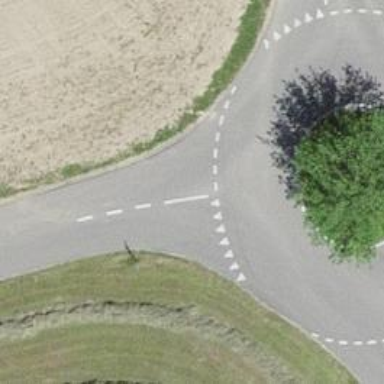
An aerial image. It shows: Unclassified road with asphalt surface leading to roundabout.